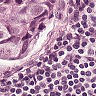
Metastatic tissue present: yes